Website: walmart
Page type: payment
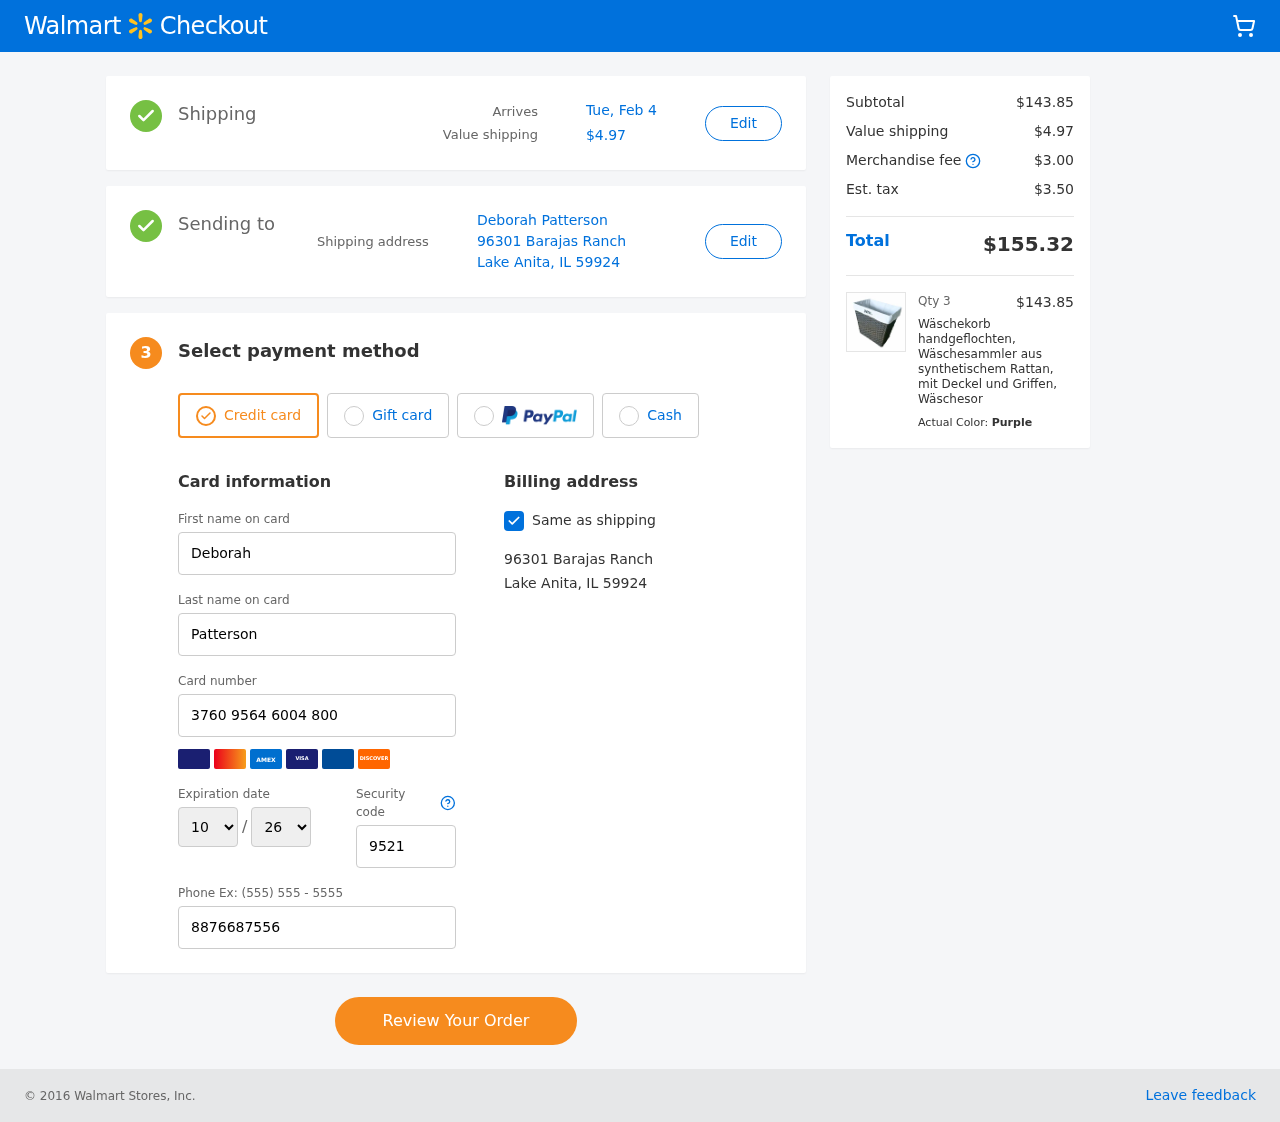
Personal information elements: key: PII_CARD_EXPIRY_MONTH
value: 10
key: PII_CARD_EXPIRY_YEAR
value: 26
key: PII_CITY_STATE_ZIP
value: Lake Anita, IL 59924
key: PII_FULLNAME
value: Deborah Patterson
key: PII_STREET
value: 96301 Barajas Ranch
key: PII_FIRSTNAME
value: Deborah
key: PII_LASTNAME
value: Patterson
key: PII_CARD_NUMBER
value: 3760 9564 6004 800
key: PII_CARD_CVV
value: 9521
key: PII_PHONE
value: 8876687556
Product elements: key: PRODUCT1_NAME
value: Wäschekorb handgeflochten, Wäschesammler aus synthetischem Rattan, mit Deckel und Griffen, Wäschesor
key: PRODUCT1_PRICE
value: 47.95
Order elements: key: ORDER_DELIVERY_DATE
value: Tue, Feb 4
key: ORDER_SHIPPING_COST
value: $4.97
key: ORDER_SUBTOTAL
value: $143.85
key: ORDER_MERCHANDISE_FEE
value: $3.00
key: ORDER_TAX
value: $3.50
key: ORDER_TOTAL
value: $155.32
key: ORDER_NUM_ITEMS
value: Qty 3